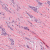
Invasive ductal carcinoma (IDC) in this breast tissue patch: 1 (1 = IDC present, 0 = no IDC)